Field crop: maize
Growth stage: 1
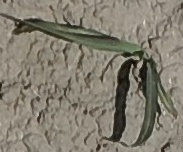
Species: sorghum